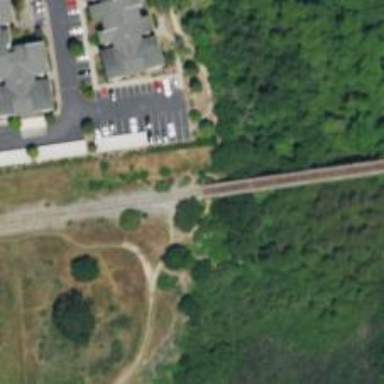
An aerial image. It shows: Crossing for the railway.